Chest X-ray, PA view. Patient: 56 years old, sex F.
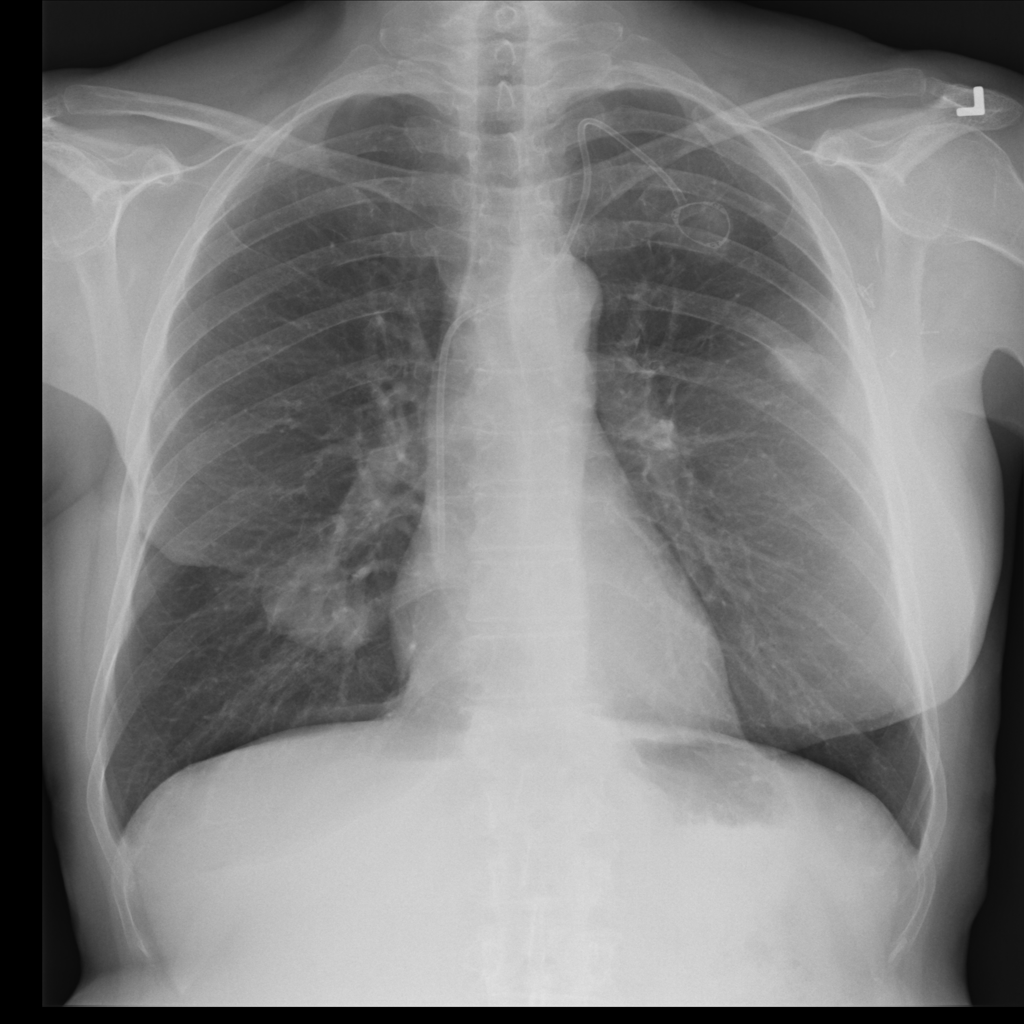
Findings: No Finding